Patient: sex F, age 46
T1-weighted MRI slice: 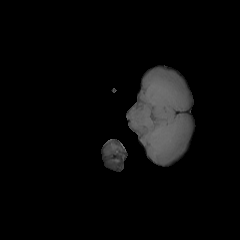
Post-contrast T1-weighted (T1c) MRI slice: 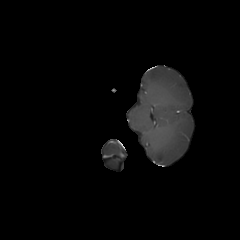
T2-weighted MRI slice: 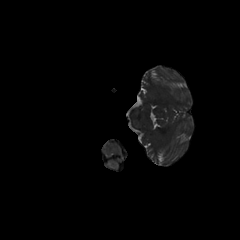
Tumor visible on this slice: no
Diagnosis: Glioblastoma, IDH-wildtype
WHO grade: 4